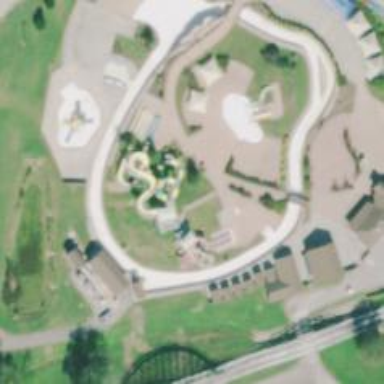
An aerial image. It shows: Water slide attraction.